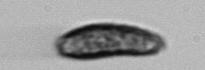
Label: Pseudochattonella_farcimen